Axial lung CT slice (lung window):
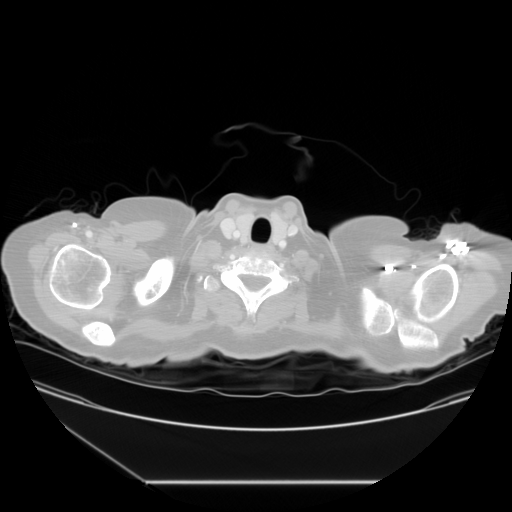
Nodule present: no